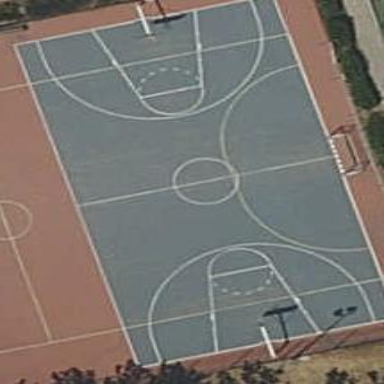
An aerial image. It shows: Paved basketball court in pitch area.